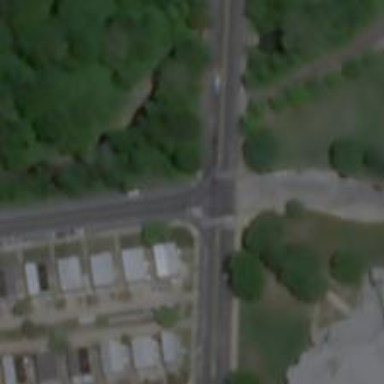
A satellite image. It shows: Marked crossing on the road.